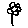
Label: flower